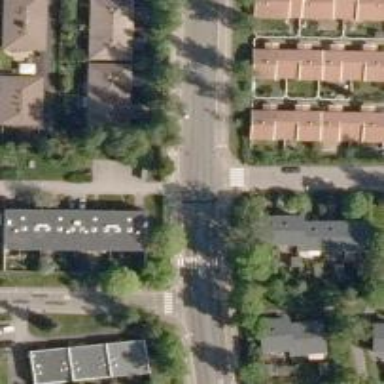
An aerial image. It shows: Road with "give way" sign.